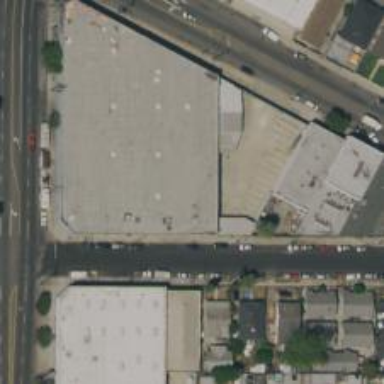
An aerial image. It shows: Warehouse building.